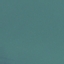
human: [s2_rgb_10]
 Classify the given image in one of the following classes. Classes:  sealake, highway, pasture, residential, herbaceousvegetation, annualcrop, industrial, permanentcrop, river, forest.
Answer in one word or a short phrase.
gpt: SeaLake